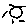
Label: sun